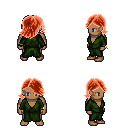
a pixel art fantasy rpg character, male body template, human, dark skin, green robe, teal pants, red swoop hairstyle, bracelets, four views (front, back, left, right), 2x2 character sprite sheet, small pixel art, hard edges, no anti-aliasing